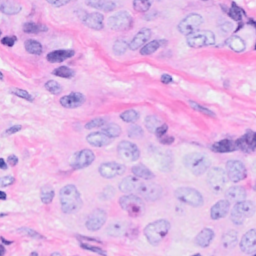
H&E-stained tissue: Breast